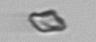
Label: detritus_transparent